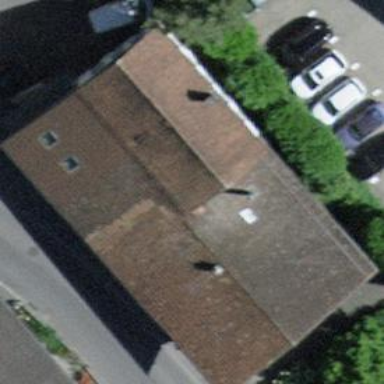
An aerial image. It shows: Residential building.